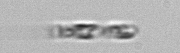
Label: Dactyliosolen_fragilissimus